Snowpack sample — Buffalo Mountain, Silverthorne, Colorado, USA (1/25/25, 10:11 AM MST)
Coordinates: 39.6222, -106.1139
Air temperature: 22 °F
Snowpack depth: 110 cm
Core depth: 20 cm
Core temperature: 48.2 °F
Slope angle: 12°, slope face: 102°
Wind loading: high
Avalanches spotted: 0
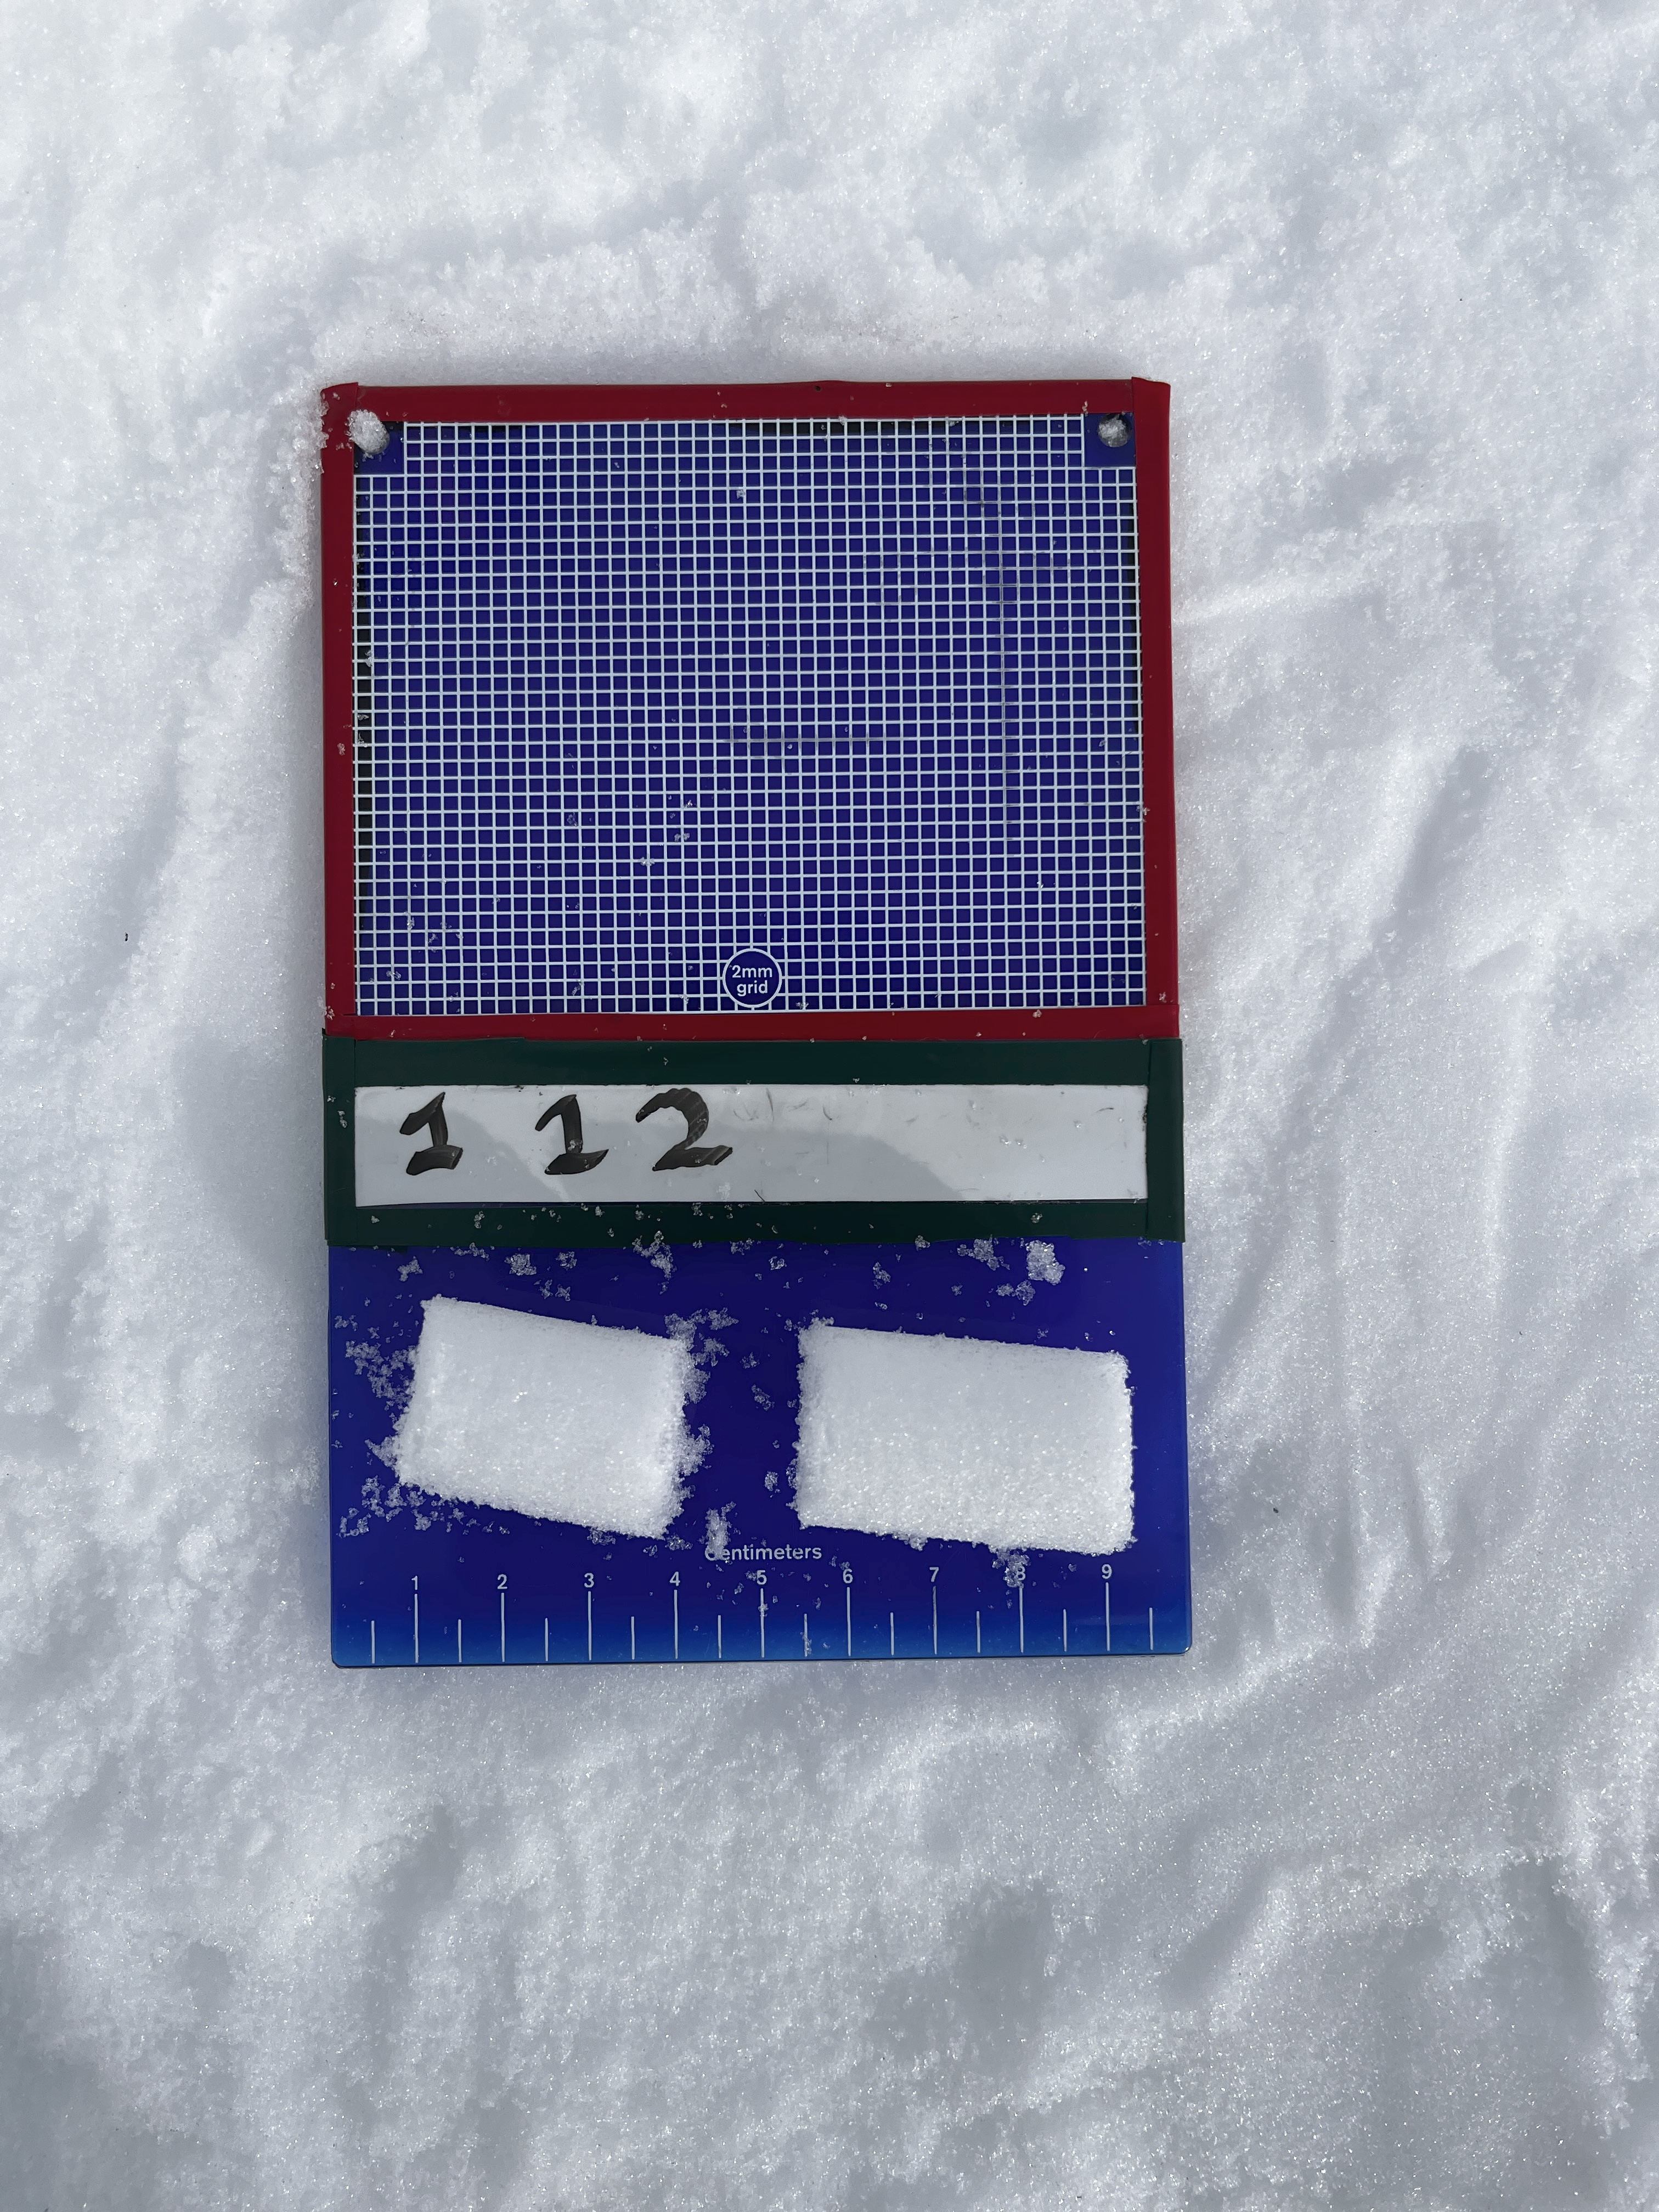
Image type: crystal_card
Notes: No avalanches nearby, collected on the outskirts of a fire break 15 meters from the treeline, on way to Buffalo and Red Mountain